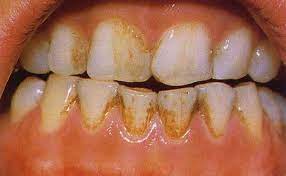
Condition: Tooth Discoloration